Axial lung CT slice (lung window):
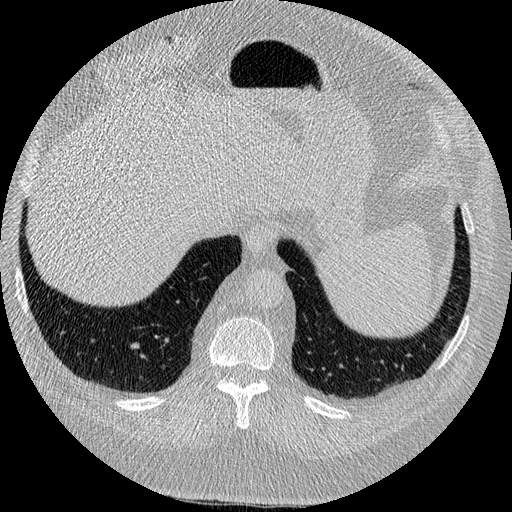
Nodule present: no